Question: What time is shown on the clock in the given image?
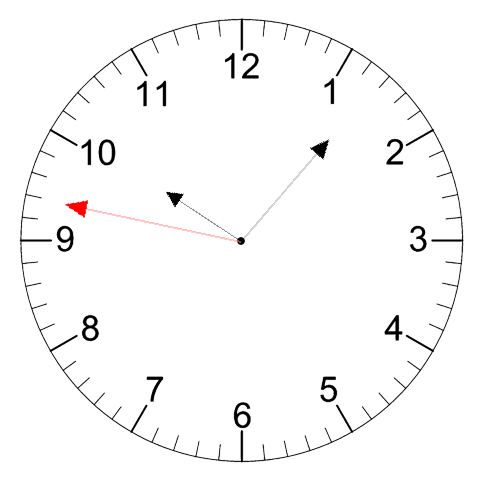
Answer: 10:06:47